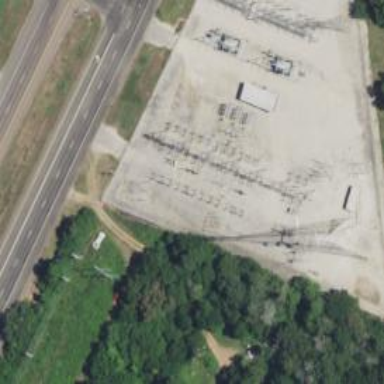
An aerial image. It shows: Switch for power supply.